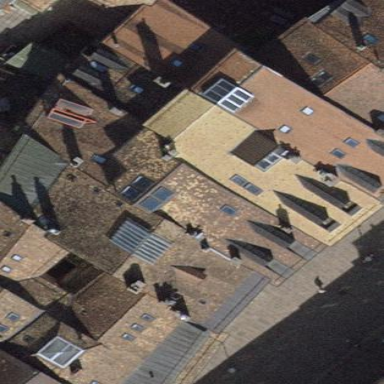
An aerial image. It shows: Gabled apartment building with roof tiles oriented across.